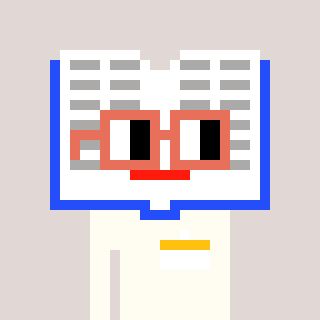
a pixel art character with square orange glasses, a dictionary-shaped head and a grayscale-colored body on a warm background